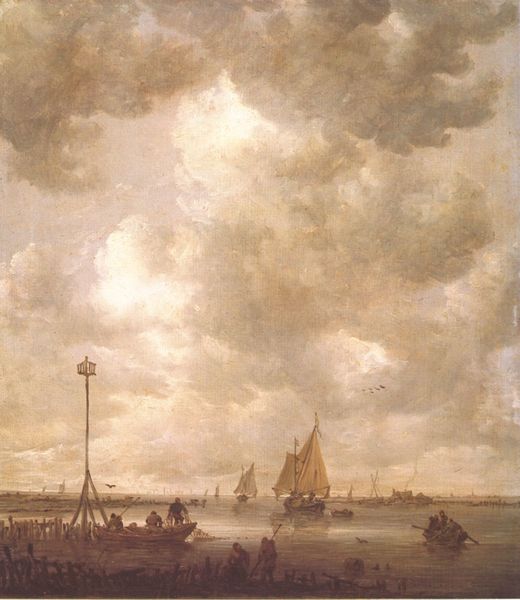
Titel: Seelandschaft mit Fischern
Künstler: Jan van Goyen
Institution: Budapest, Museum der bildenden Künste
Schlagwörter: dunkel, gemälde, himmel, meer, vogel, wasser, wolken, fluss, landschaft, menschen, licht, zaun, holland, niederlande, horizontlinie, realismus, personen, boot, genre, ruder, schiff, schiffe, segel, segelschiffe, fischer, segelschiff, hafen, industrie, kähne, möwe, möwen, wetter, ruderboot, rudern, flusslandschaft, netz, leuchtfeuer, fischernetz, ockertöne, hafenszene, bake, anlanden, sturm auf dem meer, ruisdaal